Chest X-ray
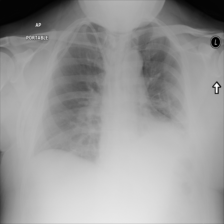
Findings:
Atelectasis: negative
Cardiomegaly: negative
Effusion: positive
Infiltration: negative
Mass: negative
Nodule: negative
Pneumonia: negative
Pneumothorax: negative
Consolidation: negative
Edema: negative
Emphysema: negative
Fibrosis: negative
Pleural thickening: negative
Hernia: negative